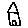
Label: house